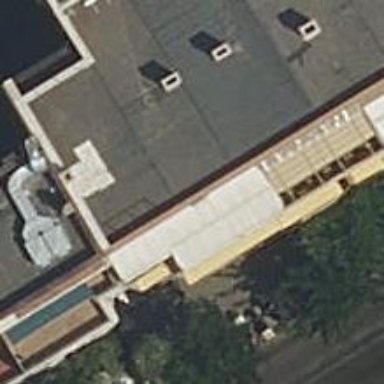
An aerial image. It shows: Restaurant.